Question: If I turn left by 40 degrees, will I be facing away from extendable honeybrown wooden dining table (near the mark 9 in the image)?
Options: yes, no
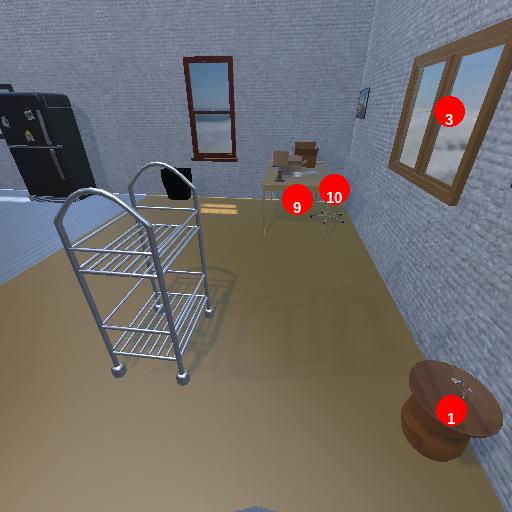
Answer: yes